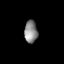
Tissue: lung
Cell type: Epithelial cells
Senescence score: 0.1537
Nuclear area (px): 288
Mean DAPI intensity: 137.549